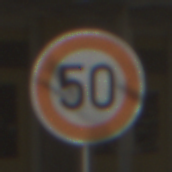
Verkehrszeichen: Geschwindigkeit50
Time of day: MorningAfternoon
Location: Outdoor (Urban)
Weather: PartlyCloudy
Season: NotSpecified
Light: Natural